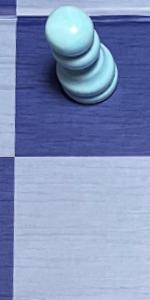
Label: Empty